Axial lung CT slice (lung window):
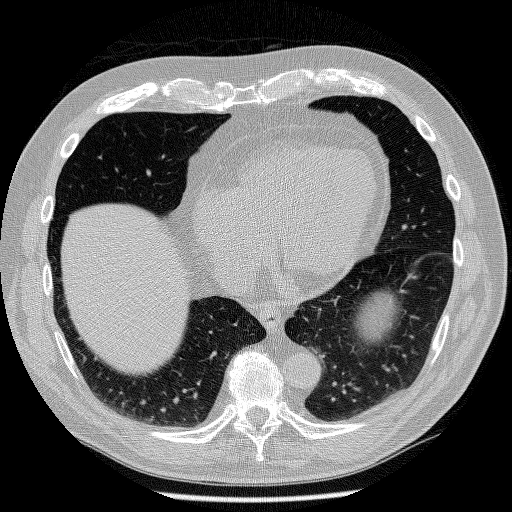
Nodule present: no